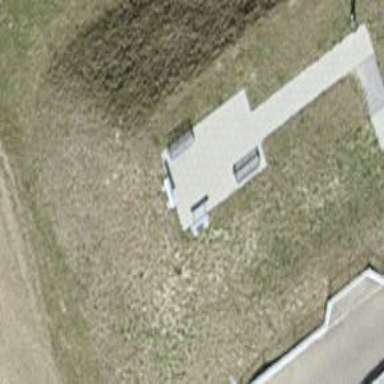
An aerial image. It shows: Black bench.